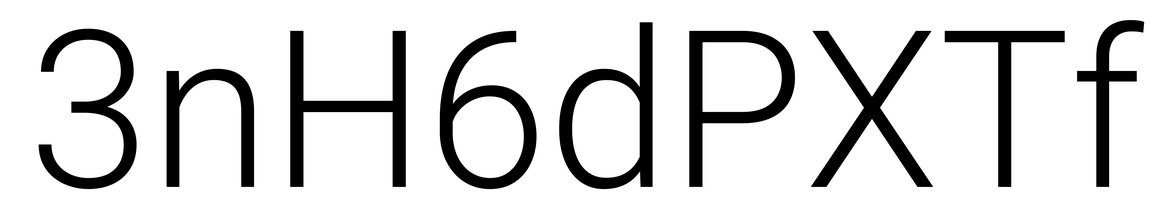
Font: Roboto_Light